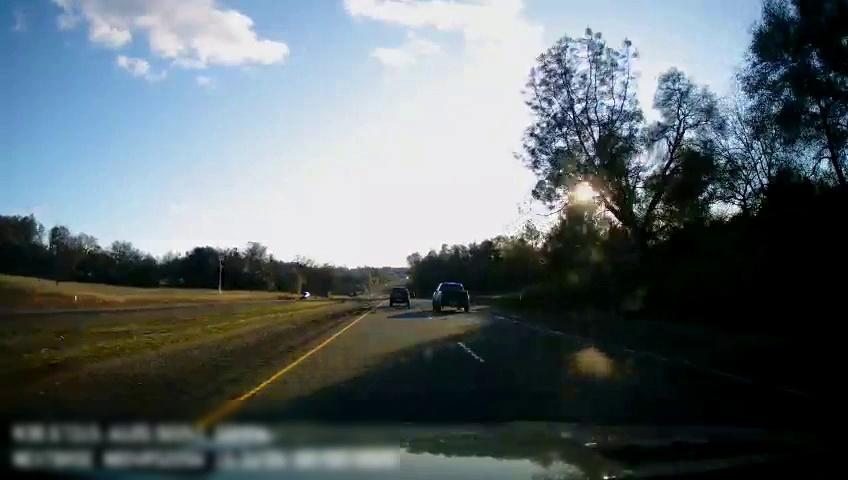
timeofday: Day
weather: Sunny
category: Drivable Space
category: Drivable Space
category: Vehicles | Truck
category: Vehicles | SUV
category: Lanes | Current Lane
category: Lanes | Current Lane
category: Lanes | Alternate Lane